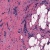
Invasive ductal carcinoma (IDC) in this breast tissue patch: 0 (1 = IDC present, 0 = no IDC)